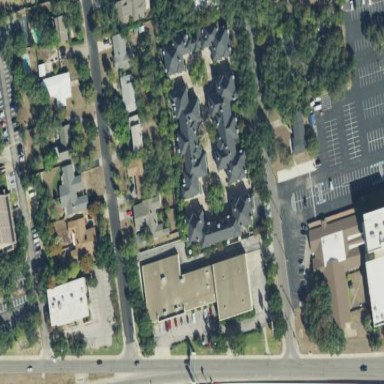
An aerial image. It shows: Condominium in residential area.